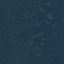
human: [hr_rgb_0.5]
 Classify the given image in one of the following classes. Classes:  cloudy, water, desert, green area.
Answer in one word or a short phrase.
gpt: green area